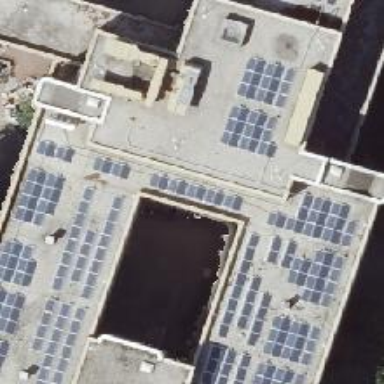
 consisting of solar photovoltaic panels."